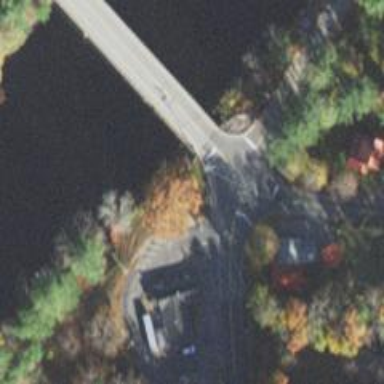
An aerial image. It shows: Stop road.